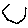
Label: hexagon